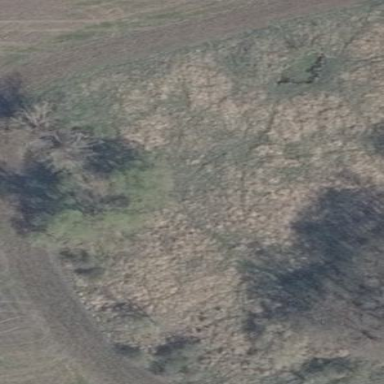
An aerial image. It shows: Area covered with grass.